Interaction volume radius: 10 \u00c5
Interaction volume height: 10 \u00c5
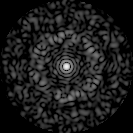
Disorder parameter: 0.8358